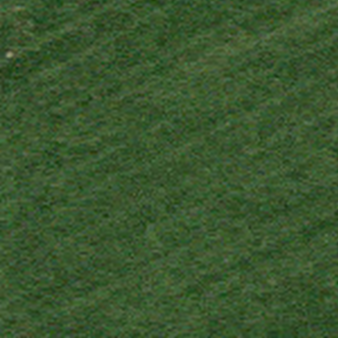
Label: other